Question: when I try to export signed application package everything is OK but when I click the Finish button everything is goes to wait mode and APK file not generated.

please help me to solve this problem.
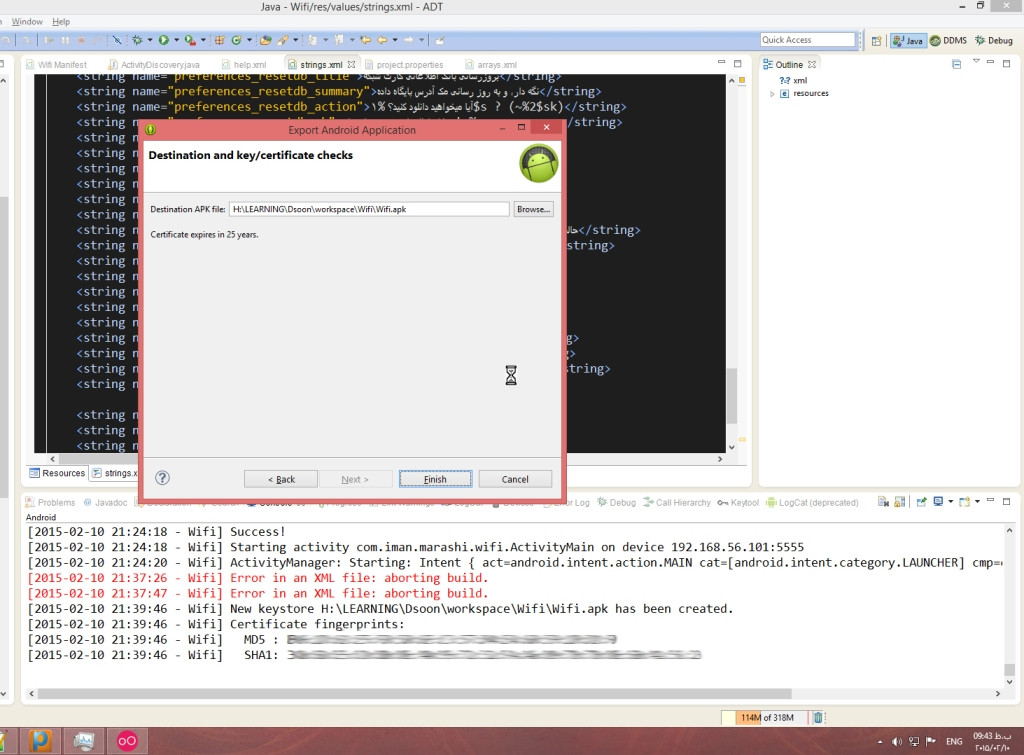
Answer: Proguard is part of the android eclipse plugin, so you do not have to invoke it manually. You just need to activate it on your build.
Read more <URL>.